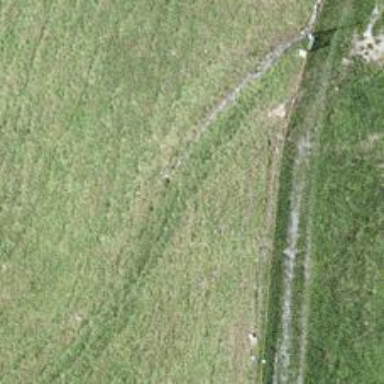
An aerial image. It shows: Path.